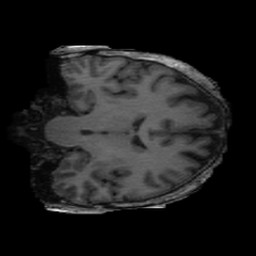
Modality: T1w
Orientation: coronal
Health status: ill
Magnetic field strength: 3 T